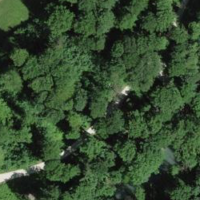
EUNIS habitat code: 44
Species observed at this site:
Prunus padus